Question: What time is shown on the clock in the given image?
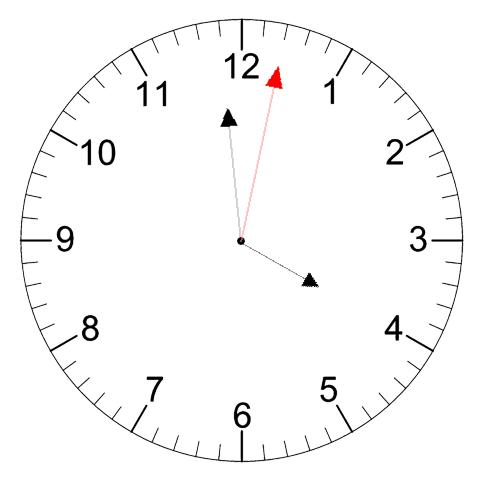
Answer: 03:59:02